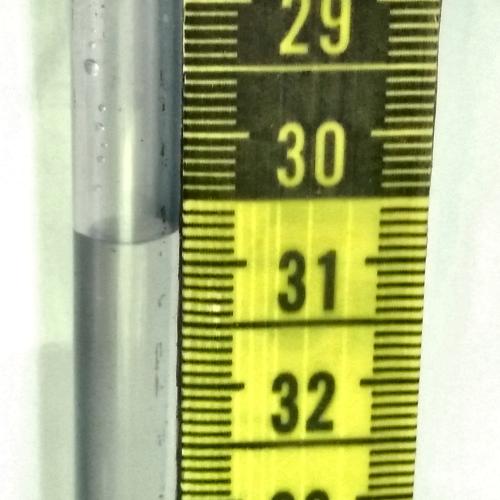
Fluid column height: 30.8 cm